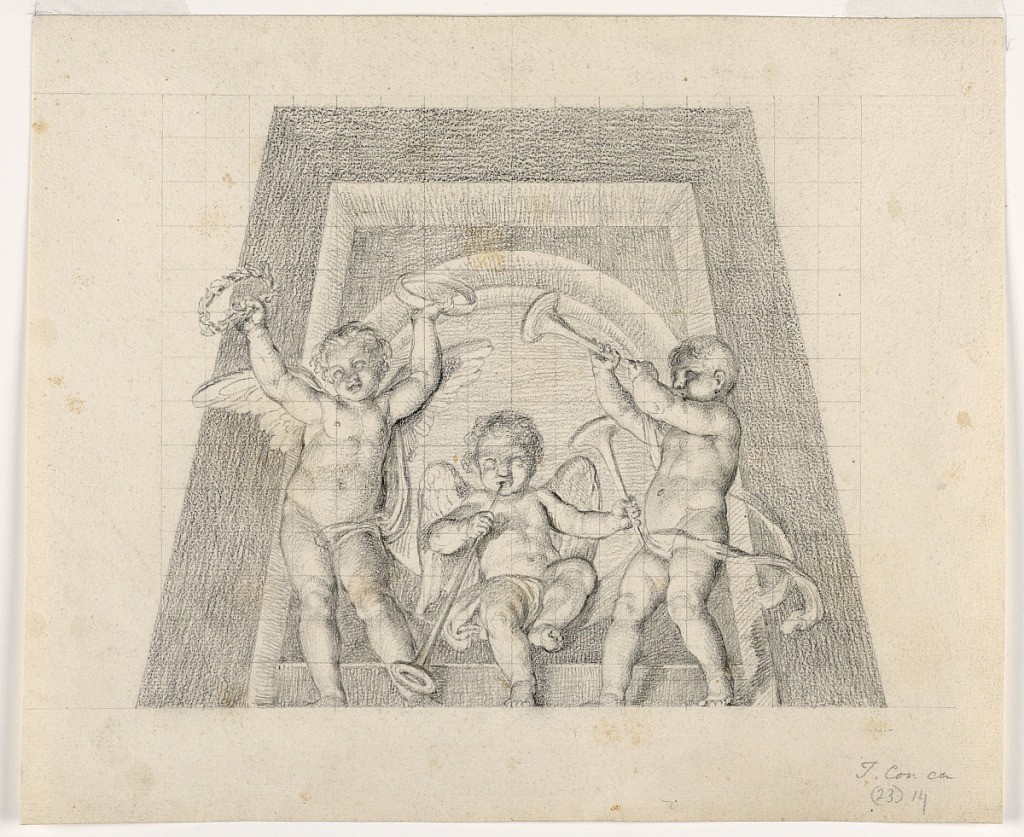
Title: Three Putti with Trumpets, Design for Lunette of the Sala delle Muse, Museo Pio-Clementino, Vatican
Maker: Tommaso Maria Conca, Italian, 1734 – 1822
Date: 1775–1800
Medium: Black chalk and black crayon on heavy cream paper, squared for enlargement
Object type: Drawing
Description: Design for a lunette.  Two standing and one seated putti (in the middle) with musical instruments (trumpets and tambourines), shown against the trapezoidal frame of an oculus.